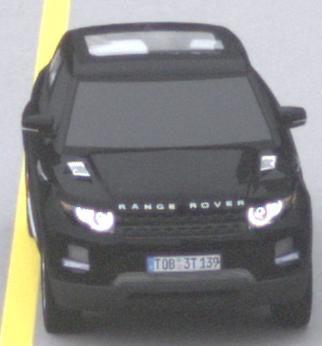
Make: Land Rover
Model: Range Rover Evoque 2.0 Si4
Detailed model: Range Rover Evoque (I)
Model produced from: 2011/08
Model produced until: 2013/11
Doors: 5
Color: black
Road condition: dry road
Daytime: morning or afternoon
Contrast: low contrast